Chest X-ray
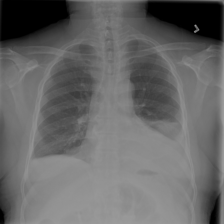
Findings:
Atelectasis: negative
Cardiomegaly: negative
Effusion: positive
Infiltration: negative
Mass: negative
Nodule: negative
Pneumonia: positive
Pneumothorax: negative
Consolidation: negative
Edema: negative
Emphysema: negative
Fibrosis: negative
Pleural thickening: negative
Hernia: negative